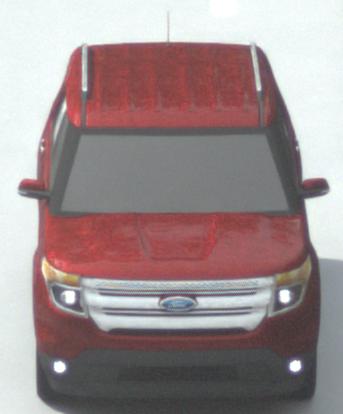
Make: Ford
Model: Explorer
Detailed model: Gen. 5
Model produced from: 2010
Model produced until: 2019
Doors: 5
Color: red
Road condition: dry road
Daytime: morning or afternoon
Contrast: low contrast